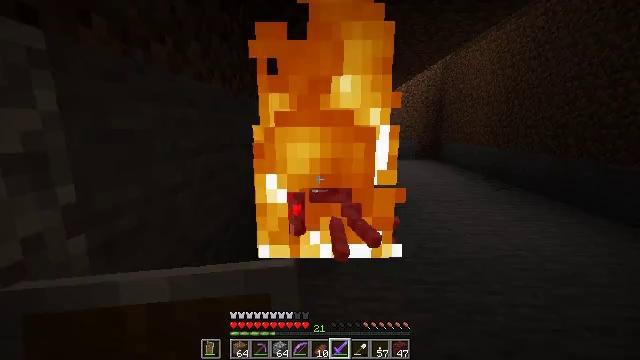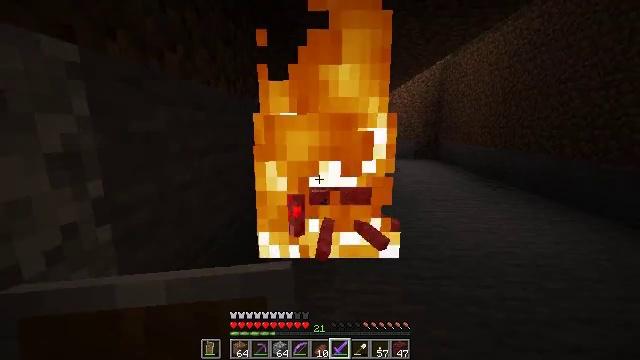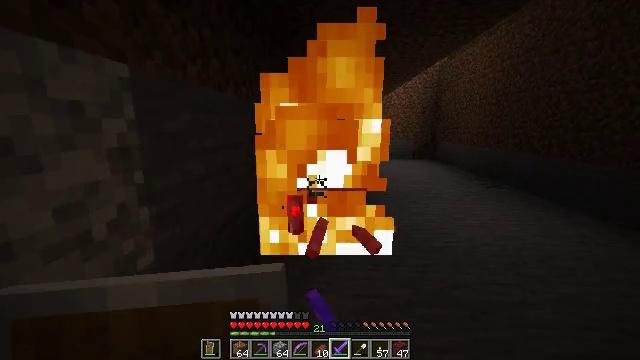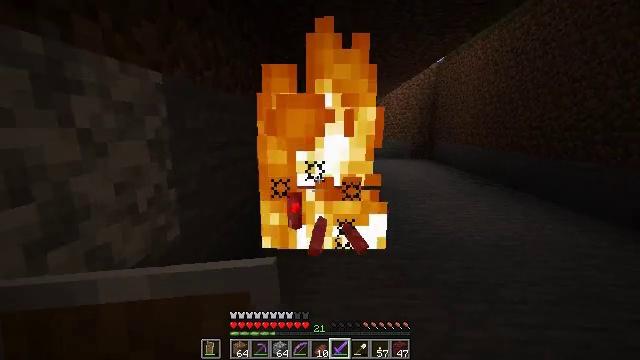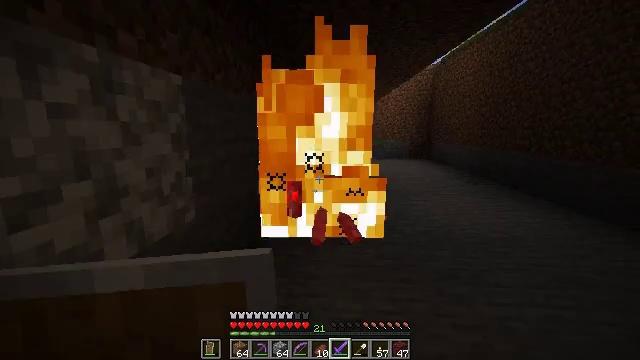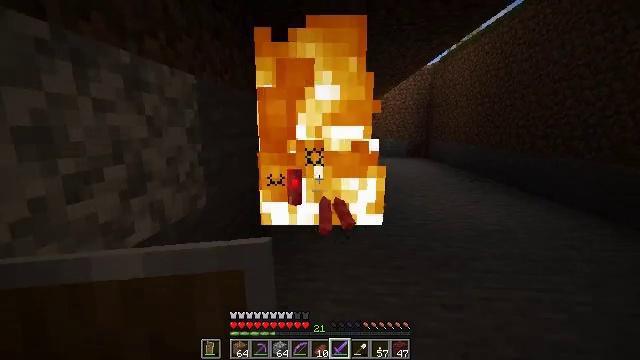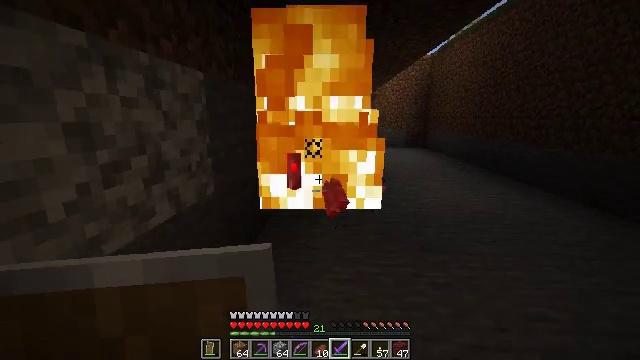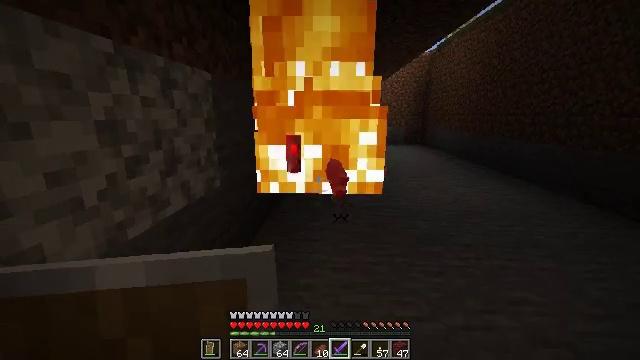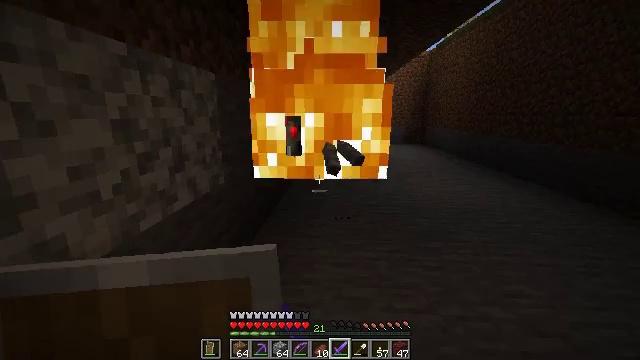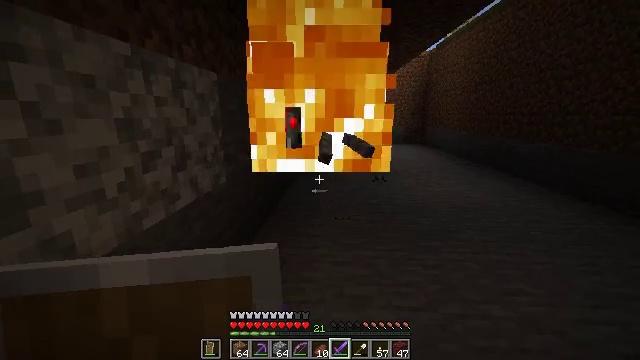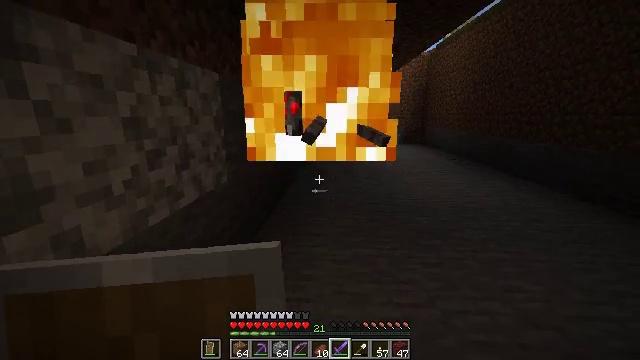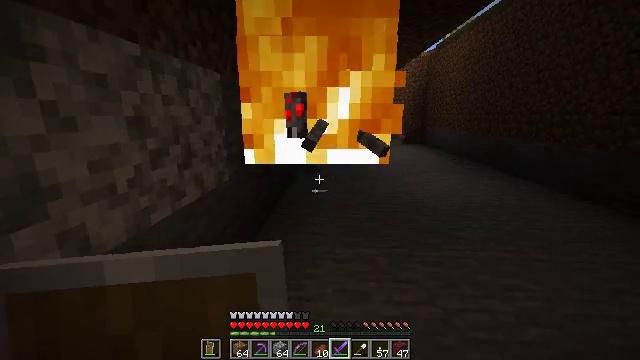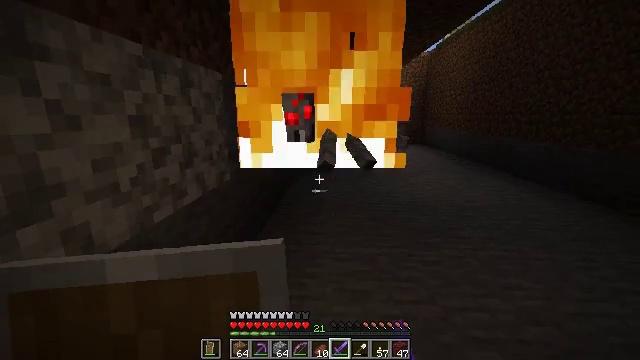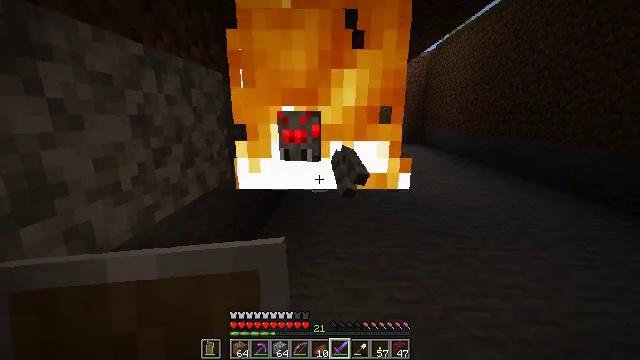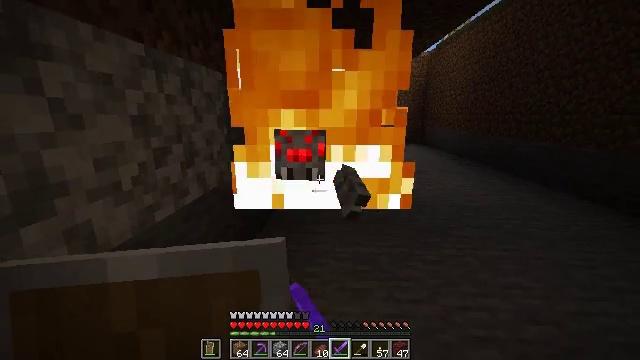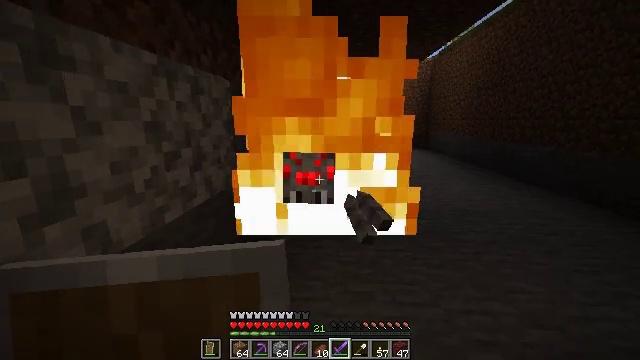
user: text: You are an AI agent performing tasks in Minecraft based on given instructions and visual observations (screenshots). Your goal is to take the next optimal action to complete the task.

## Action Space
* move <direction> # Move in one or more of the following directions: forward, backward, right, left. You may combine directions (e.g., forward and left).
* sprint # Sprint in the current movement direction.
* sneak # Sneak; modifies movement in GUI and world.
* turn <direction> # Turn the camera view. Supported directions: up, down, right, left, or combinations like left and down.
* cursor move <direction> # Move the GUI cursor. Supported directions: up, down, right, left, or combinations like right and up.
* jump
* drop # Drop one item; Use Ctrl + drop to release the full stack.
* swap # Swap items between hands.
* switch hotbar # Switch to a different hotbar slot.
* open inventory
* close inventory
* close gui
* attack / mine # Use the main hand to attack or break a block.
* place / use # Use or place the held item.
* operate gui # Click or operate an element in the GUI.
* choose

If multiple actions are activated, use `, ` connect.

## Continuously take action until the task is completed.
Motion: motion action
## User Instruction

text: Kill mobs.
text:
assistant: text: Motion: move back, attack / mine
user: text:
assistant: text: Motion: move back, attack / mine
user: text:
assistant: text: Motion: move back, attack / mine
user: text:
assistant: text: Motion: move back, attack / mine
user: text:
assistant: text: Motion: move back, attack / mine
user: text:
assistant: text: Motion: move back, turn down
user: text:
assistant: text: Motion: attack / mine
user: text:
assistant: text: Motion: attack / mine
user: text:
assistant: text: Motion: attack / mine
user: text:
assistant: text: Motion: no_op
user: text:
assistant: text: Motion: no_op
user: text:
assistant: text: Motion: no_op
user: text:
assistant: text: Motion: attack / mine
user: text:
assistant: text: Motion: attack / mine
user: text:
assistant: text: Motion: move back, turn up
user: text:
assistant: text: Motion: move back, attack / mine
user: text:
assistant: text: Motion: move back, attack / mine
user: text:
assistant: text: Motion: move back, attack / mine
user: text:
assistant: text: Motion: move back, attack / mine
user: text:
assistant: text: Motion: move back, attack / mine
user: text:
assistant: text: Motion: attack / mine